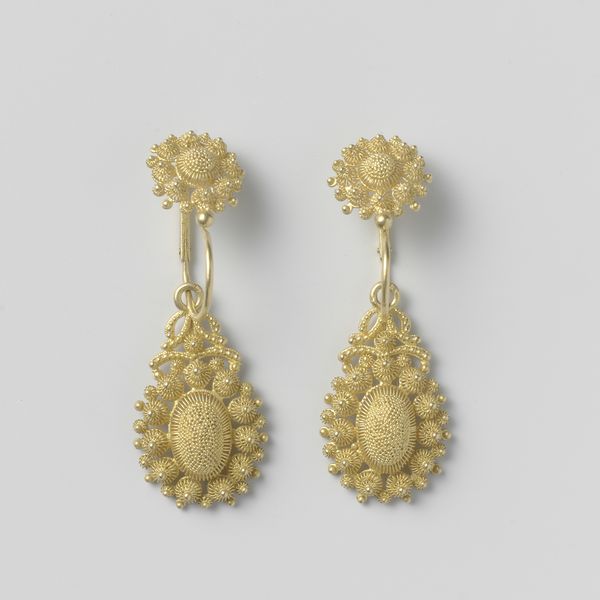
Titel: Stel oorhangers, deel van een demi-parure
Künstler: Guillaume Louis Ploem
Standort: Amsterdam
Institution: Rijksmuseum
Schlagwörter: ornate, white, gold, golden, lace, yellow, flowers, two, plant, flower, background, ear, metal, decoration, oval, pair, photo, leaves, beauty, ears, shine, shiny, balls, earring, earrings, floral, beautiful, pearl, pearls, elegant, hanging, round, ball, photograph, big, rings, brooch, jewelry, pretty, earing, wealthy, cone, clasp, pendant, real, earings, shining, wire, circular, petals, symmetric, delicate, cute, loop, jewlery, luxury, drop, spherical, dangle, filigree, fractal, fake, opulent, gold earrings, lobe, spiny, pierced, dangling, clapse, artefacts, precious, cicular, central oval, sotering, soter, craftsmanship, fine gold earings, filagree, yellow gold